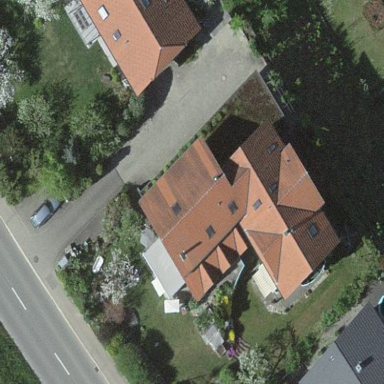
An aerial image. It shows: Residential building.